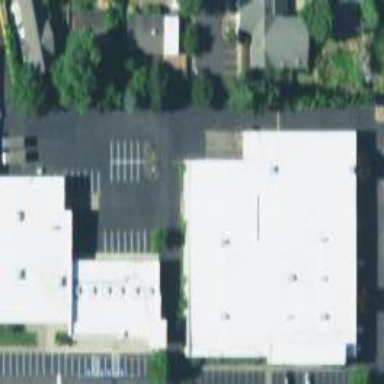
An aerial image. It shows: Building housing furniture shop.